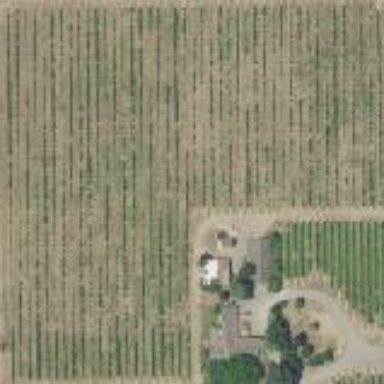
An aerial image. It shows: Vineyard with grape crops.